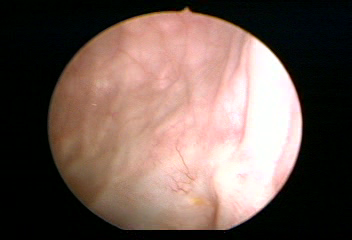
Modality: WLC
Class: Normal mucosa
Bladder cancer association: No